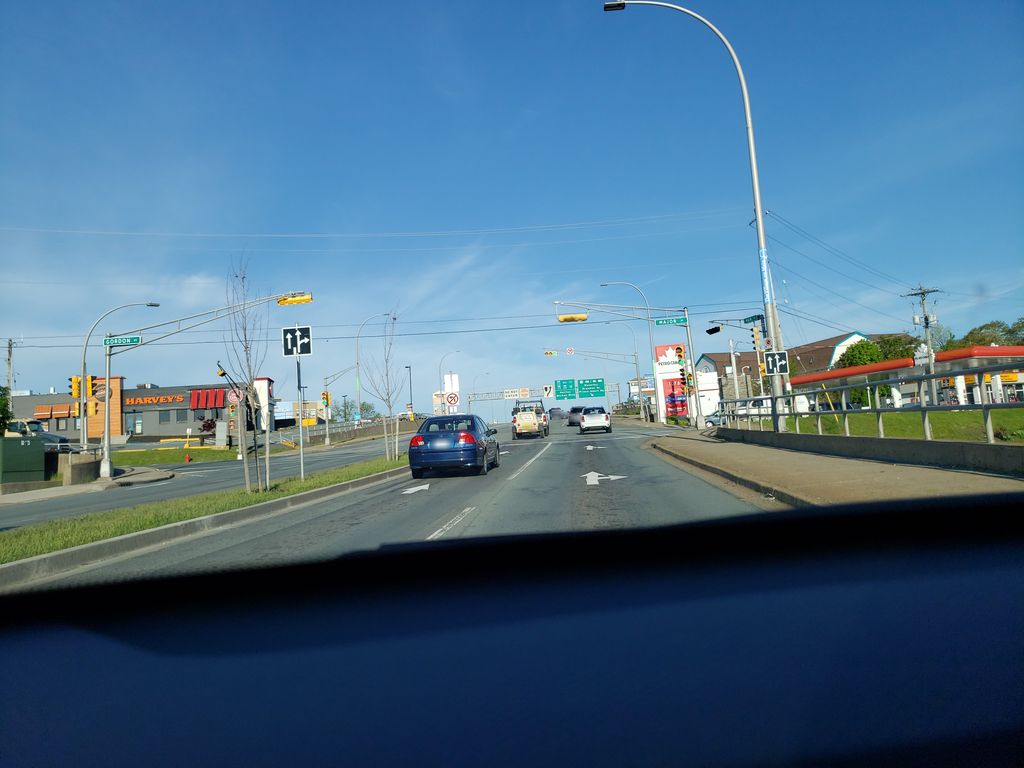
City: halifax